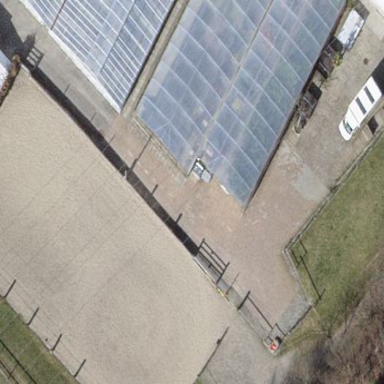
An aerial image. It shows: Equestrian pitch for leisure land use.